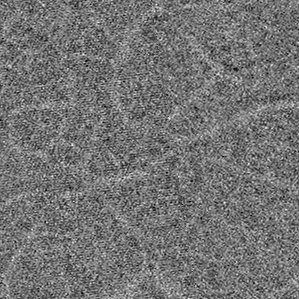
Label: frost